Question: This is doing my head in. It's just started happening in the last 24 hours. Why is 'await' the top option when inputting the variable name in a for loop?
How do I fix this so that it doesn't use await as the primary option for suggestions? I don't want to have to press escape every time I write the letter 'i' to prevent this stupid program changing my function to an async function with await in the middle of the for loop.
Intellisense messing me up

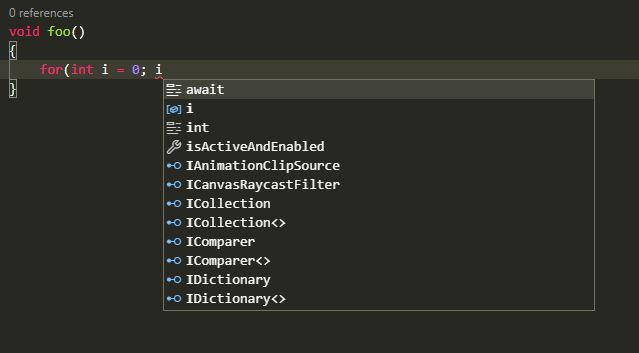
Answer: There's really no fix to this.
You can, however, edit 'settings.json', and disable the spacebar with the following key.
'''
"editor.acceptSuggestionOnCommitCharacter"
'''
This should stop 'await' from being accepted on a space action.